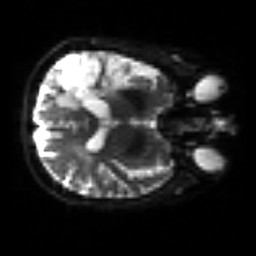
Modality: sbref
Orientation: axial
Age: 72
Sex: male
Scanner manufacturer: siemens
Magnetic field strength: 3 T
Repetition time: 3.2 s
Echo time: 0.081 s